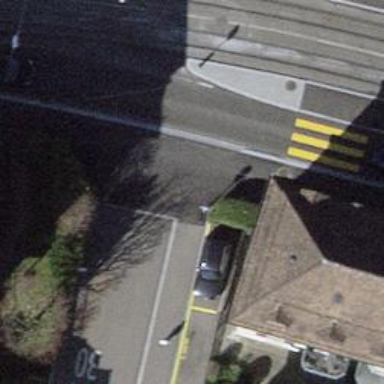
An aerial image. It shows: Unmarked crossing with traffic calming table.